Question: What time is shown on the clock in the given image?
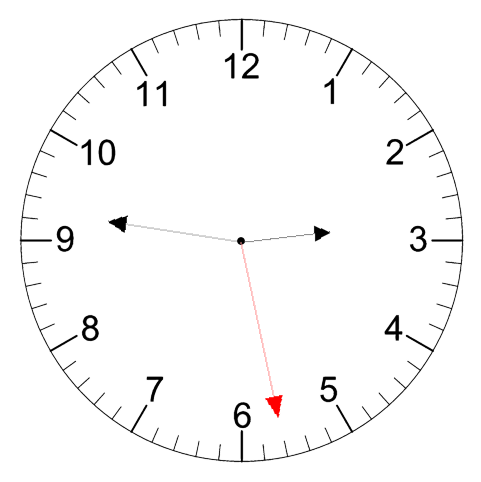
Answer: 02:46:28